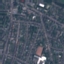
Label: Residential